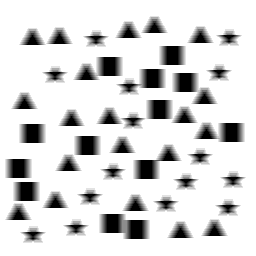
Squares: 13
Triangles: 20
Stars: 15
Total shapes: 48